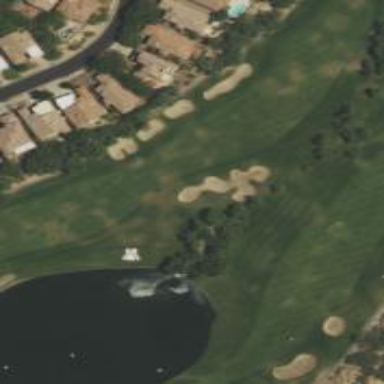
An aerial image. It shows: Rough grassy area used for golf.